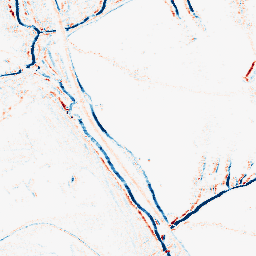
Category: morphological
Decomposition family: morphological_rect
Decomposition parameters: operation: average
width: 5
height: 3
Upsampling method: quintic
Upsampling parameters: scale: 4
Upsampling scale: 4